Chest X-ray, AP view. Patient: 59 years old, sex F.
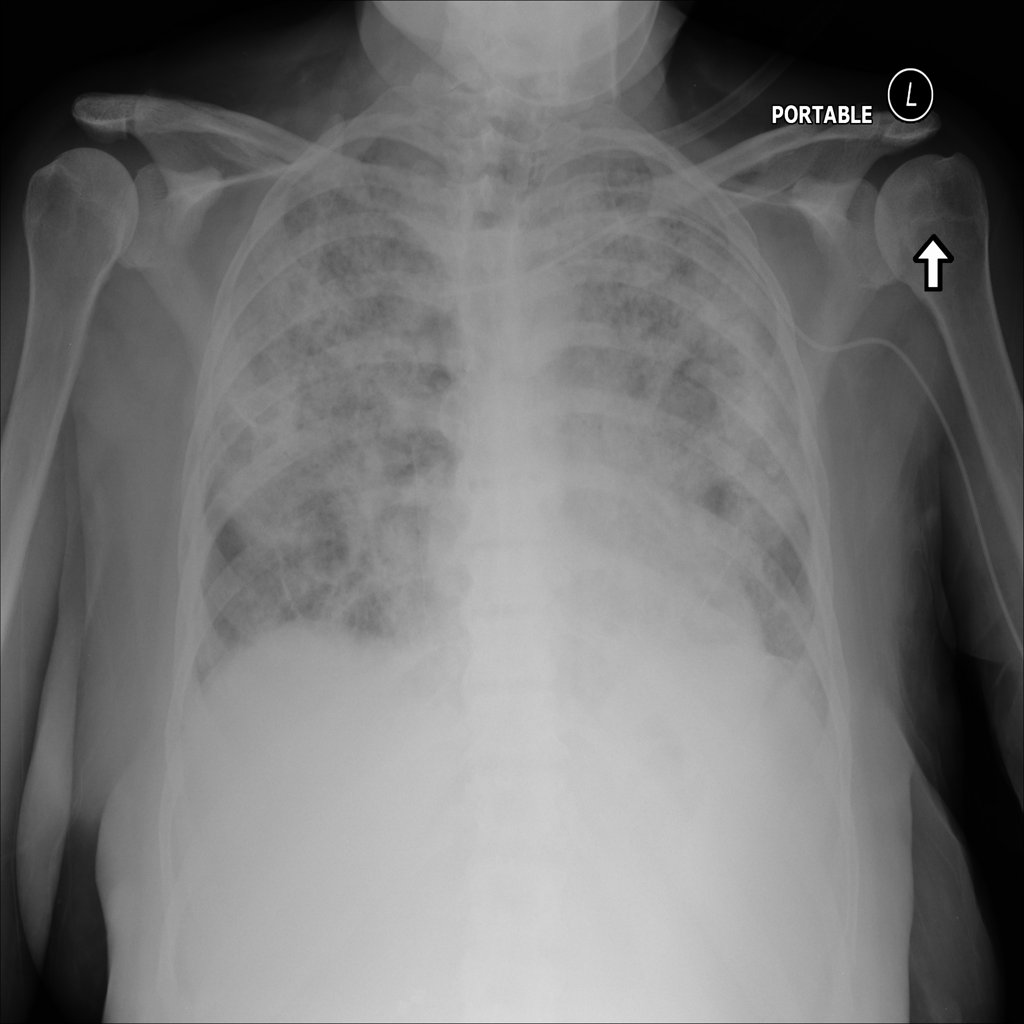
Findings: No Finding